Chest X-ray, PA view. Patient: 42 years old, sex M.
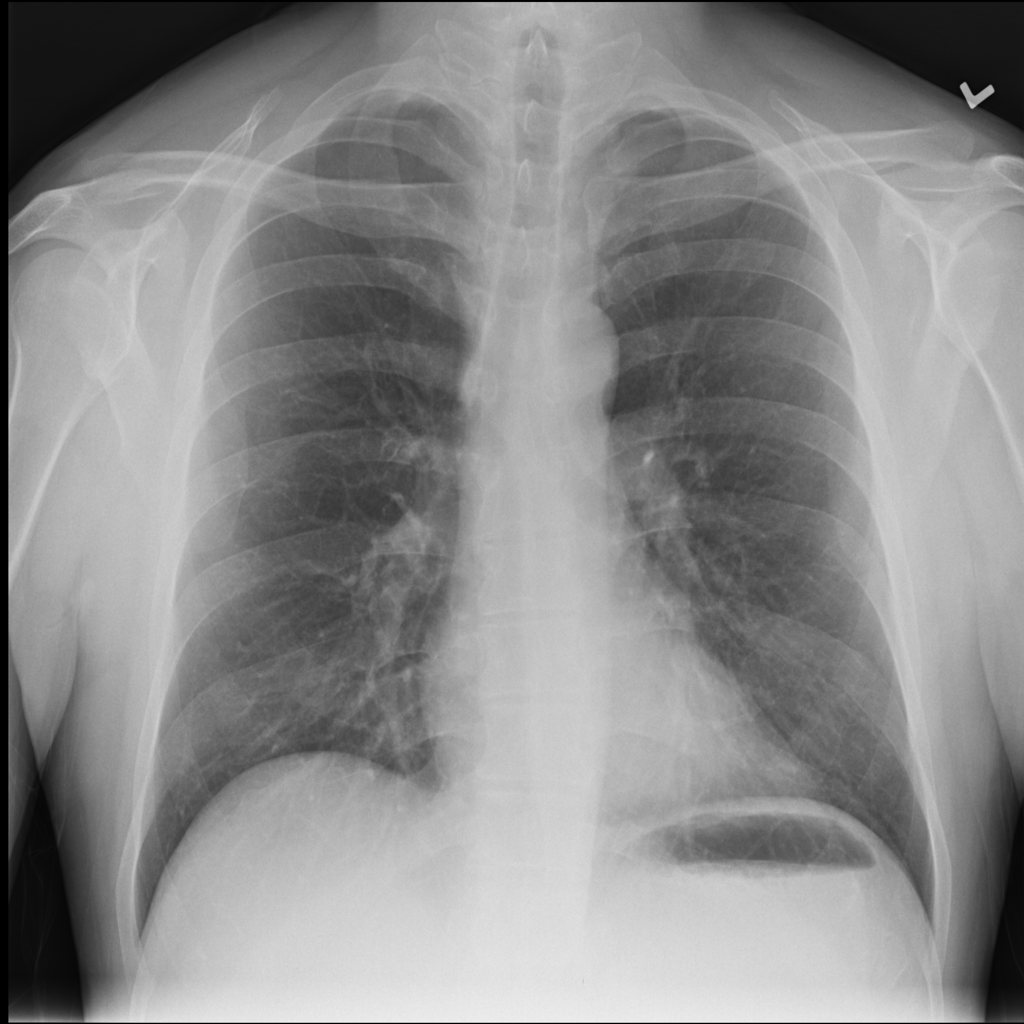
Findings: No Finding